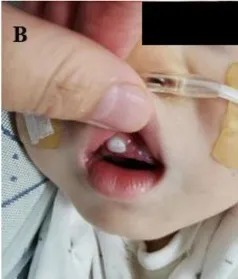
(B) Obvious gingival hyperplasia.
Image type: medical_photograph (skin_photograph)